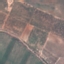
Land use / land cover class: PermanentCrop